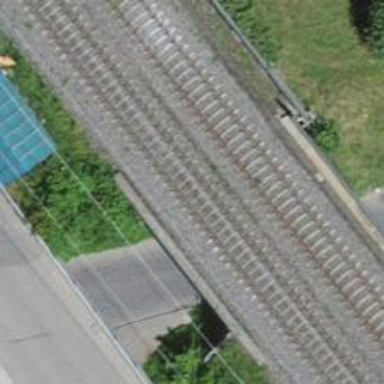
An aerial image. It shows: Single-track railway bridge with contact lines for electrification.